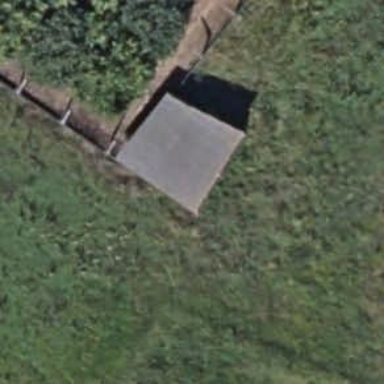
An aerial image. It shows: Shed.